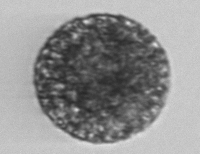
Label: Vicicitus_globosus